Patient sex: M
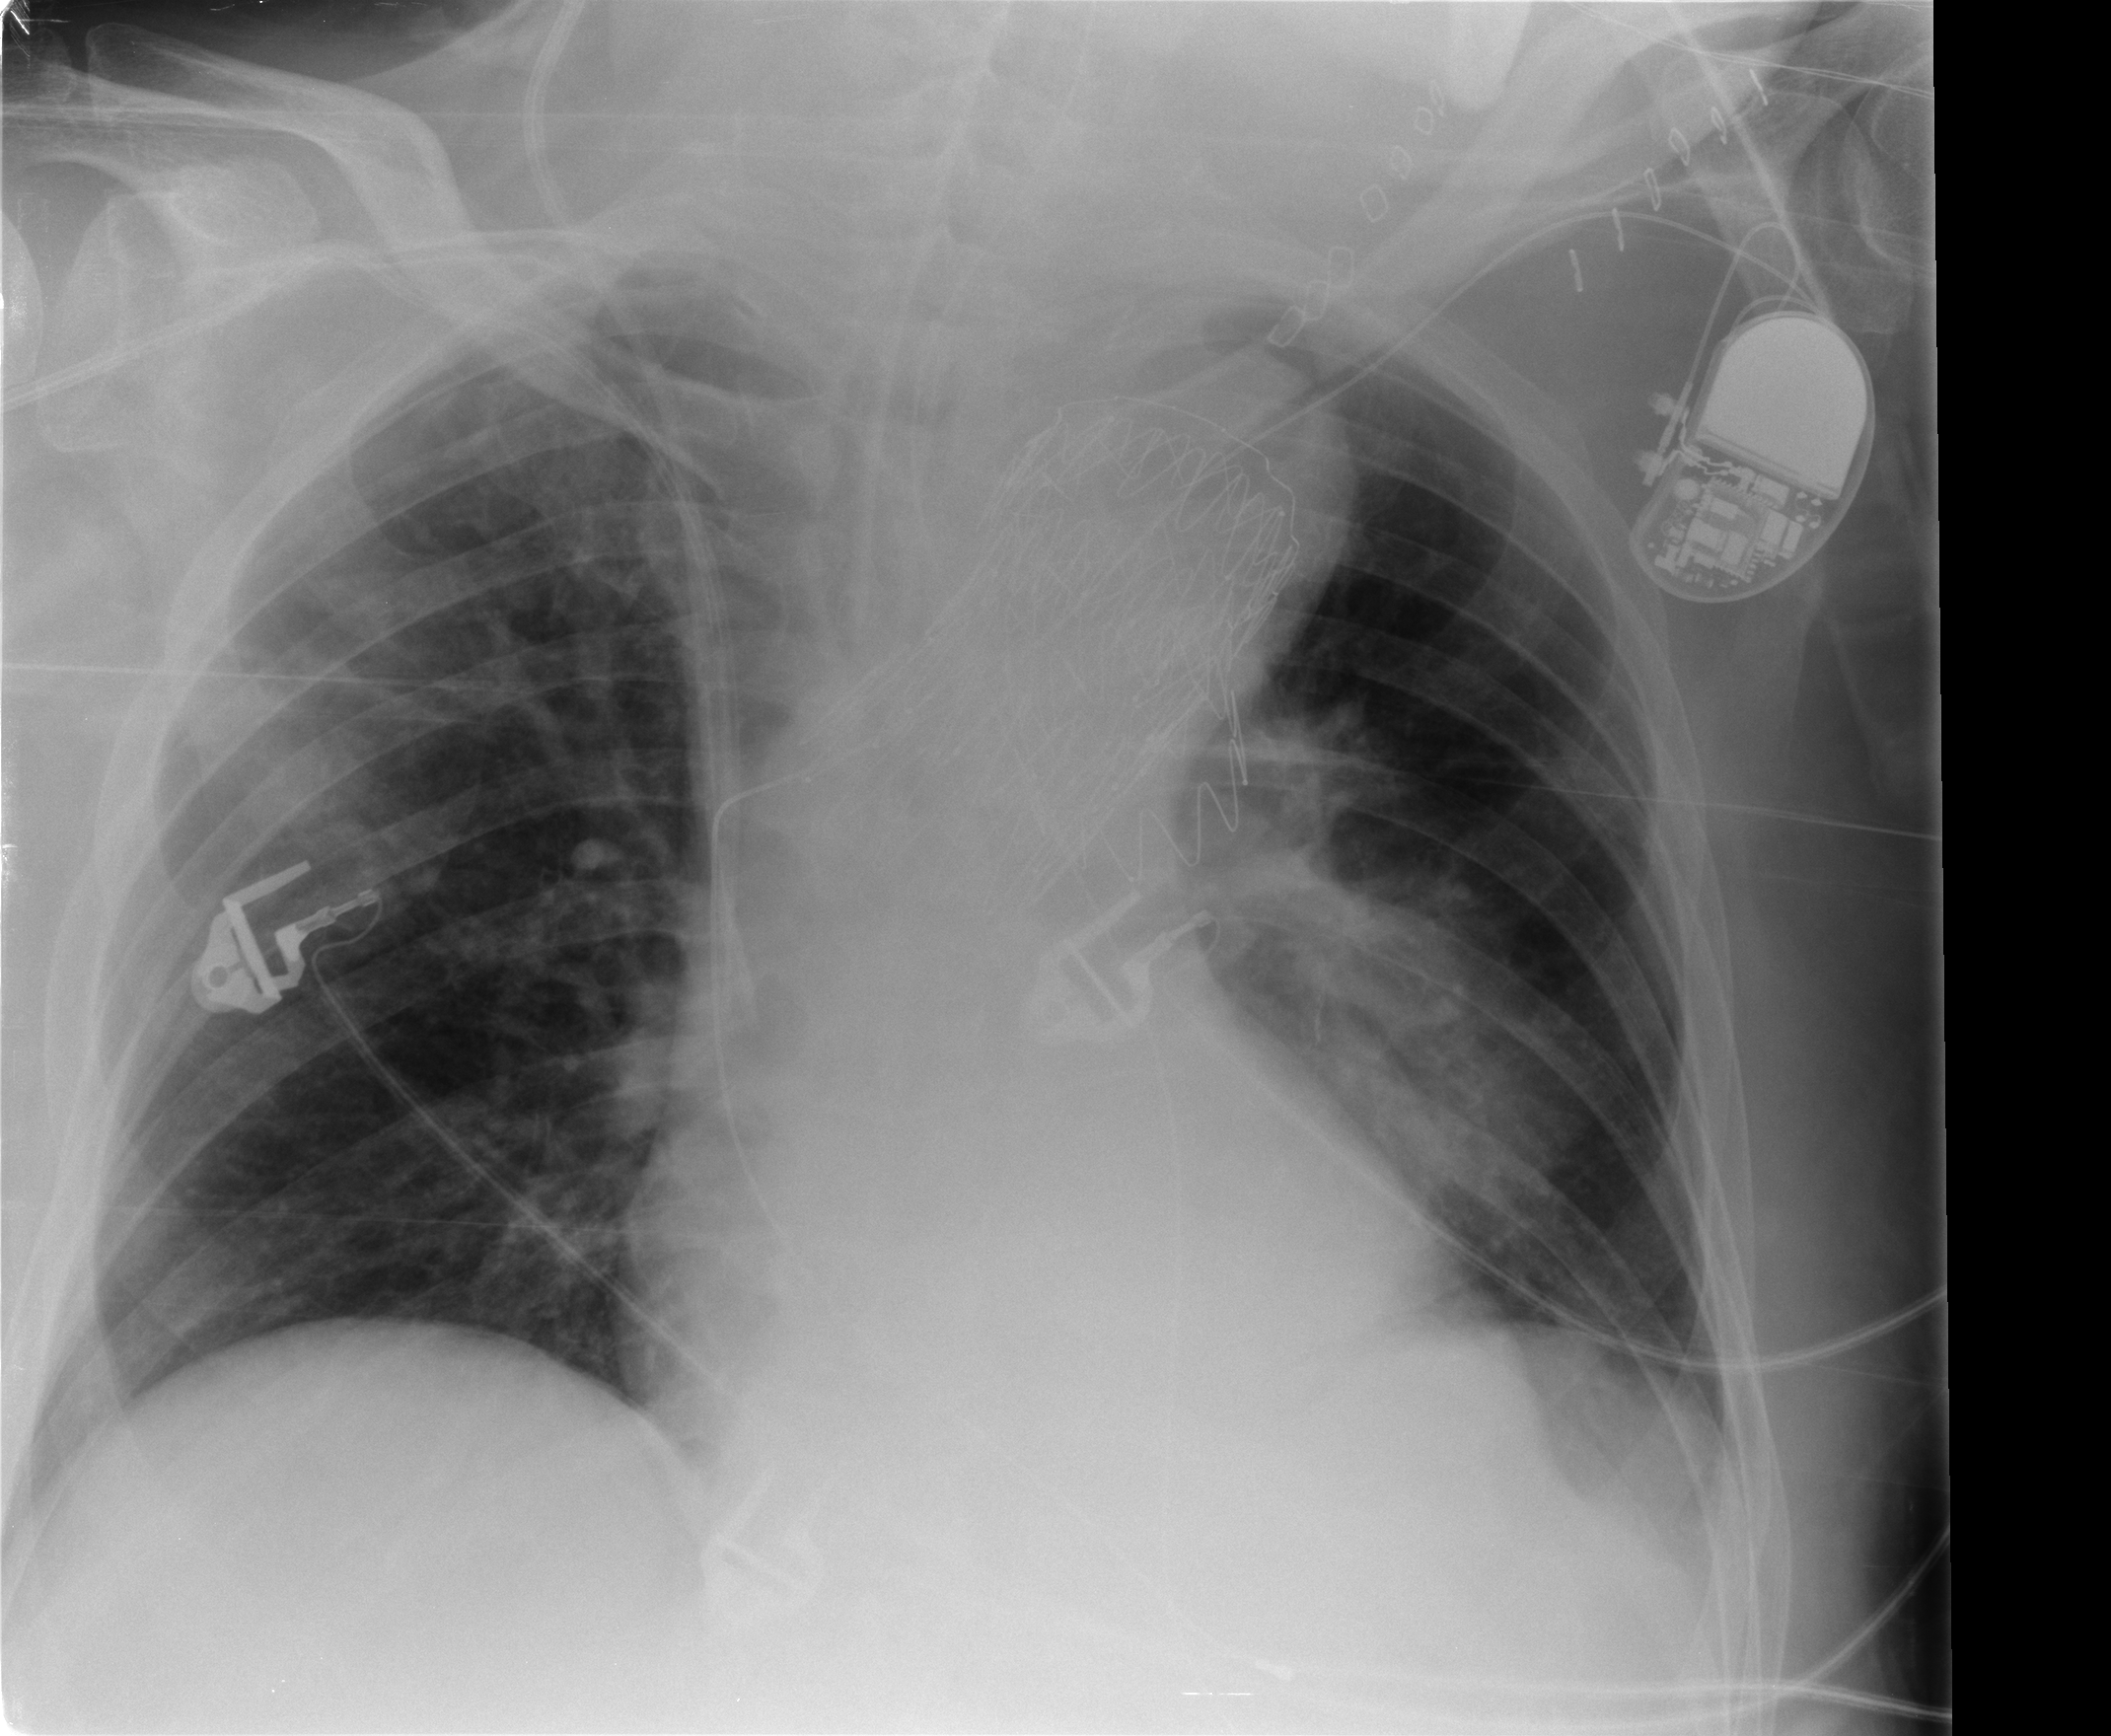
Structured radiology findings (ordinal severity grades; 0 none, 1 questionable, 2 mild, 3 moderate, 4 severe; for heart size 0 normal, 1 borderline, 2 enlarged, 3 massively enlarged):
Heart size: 0
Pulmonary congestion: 0
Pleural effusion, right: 0
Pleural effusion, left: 2
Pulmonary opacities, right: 0
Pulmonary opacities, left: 2
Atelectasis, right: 1
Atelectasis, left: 2